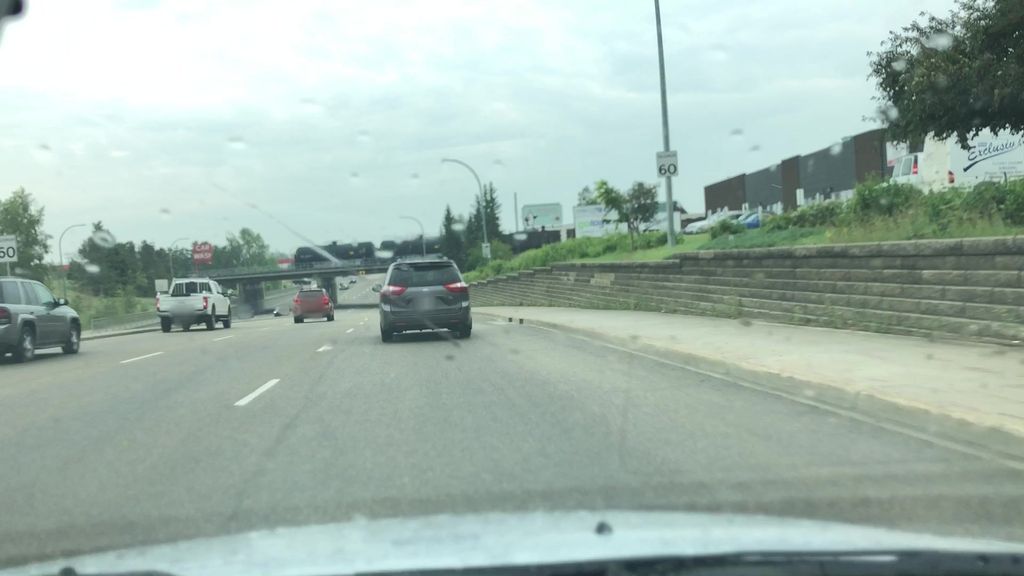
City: edmonton